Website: lowes
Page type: customer-info-address
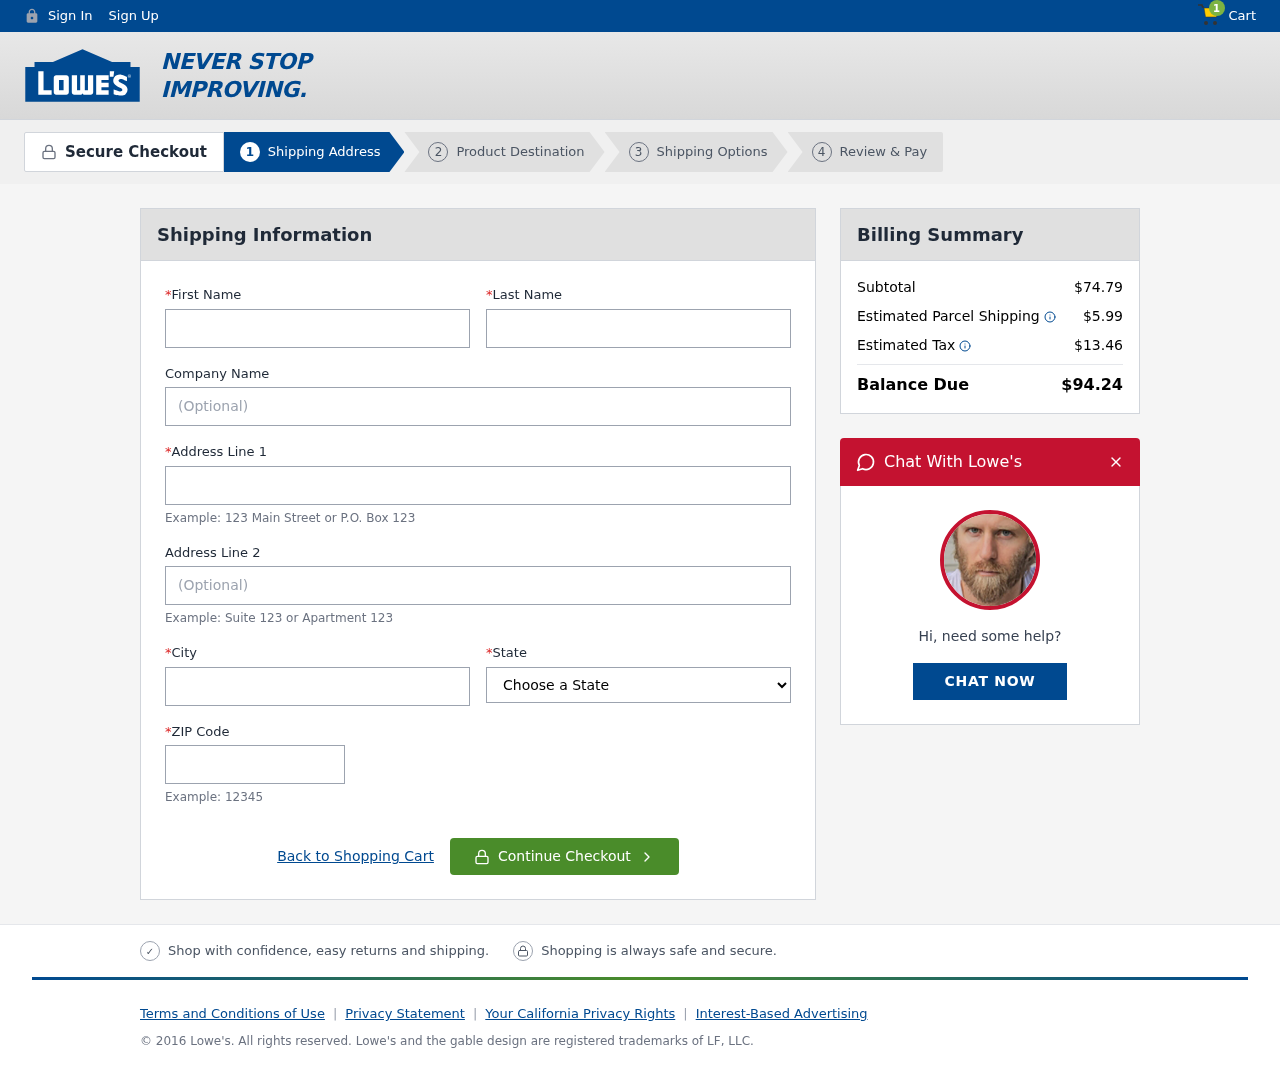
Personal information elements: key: PII_CITY
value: Stevenstown
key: PII_FIRSTNAME
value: Christopher
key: PII_LASTNAME
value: Brown
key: PII_POSTCODE
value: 02885
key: PII_STATE
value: Maryland
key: PII_STREET
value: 676 Susan Creek
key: PII_STREET2
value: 98911 Carla Islands
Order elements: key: ORDER_NUM_ITEMS
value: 1
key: ORDER_SUBTOTAL
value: $74.79
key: ORDER_SHIPPING_COST
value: $5.99
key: ORDER_TAX
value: $13.46
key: ORDER_TOTAL
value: $94.24